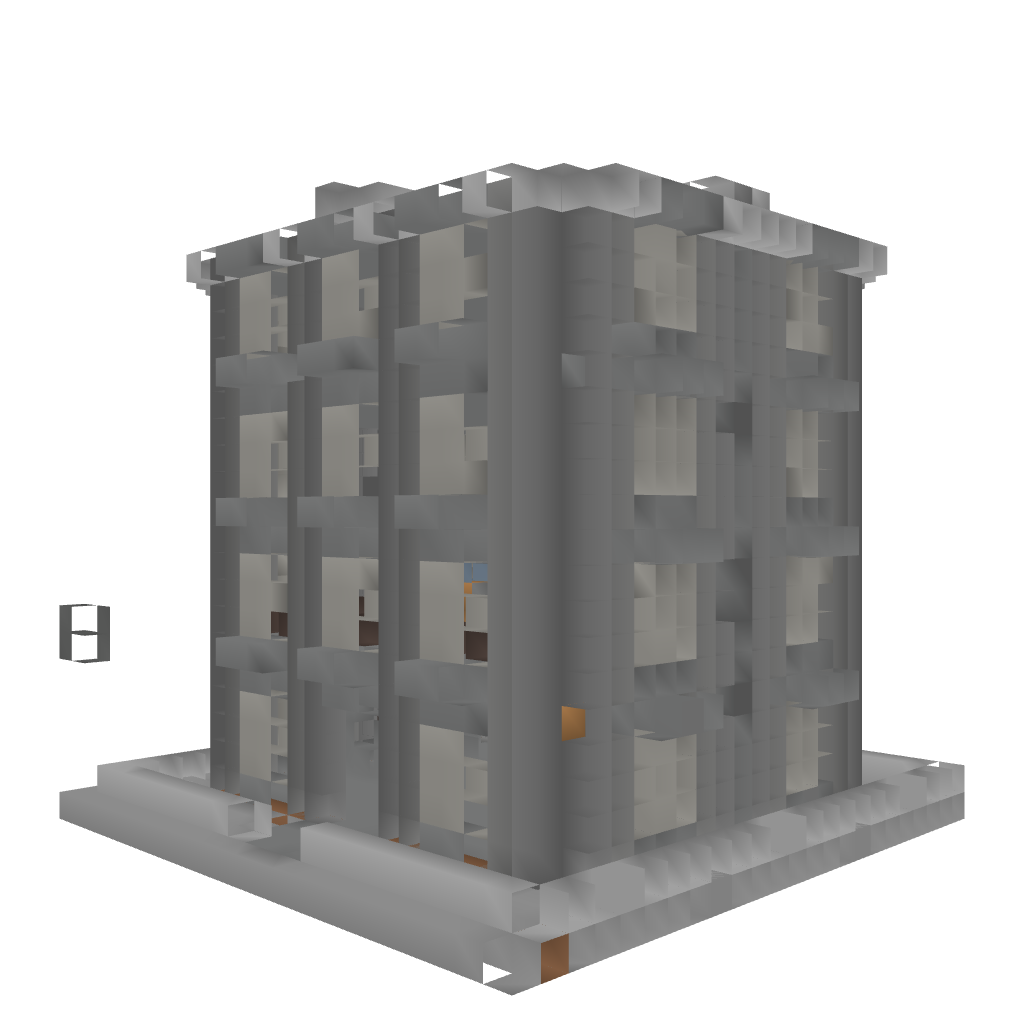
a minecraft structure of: Shop [Schematic]